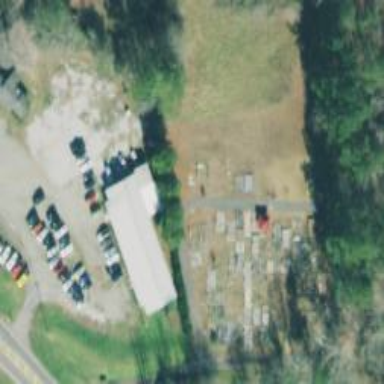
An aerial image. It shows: Cemetery.